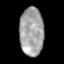
Tissue: skin
Cell type: Epithelial cells
Senescence score: 0.8626
Nuclear area (px): 1135
Mean DAPI intensity: 162.953